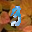
Label: 3